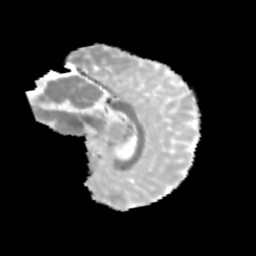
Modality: MD
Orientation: sagittal
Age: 12
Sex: male
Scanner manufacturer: siemens
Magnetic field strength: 3 T
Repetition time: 3.8 s
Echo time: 0.07 s